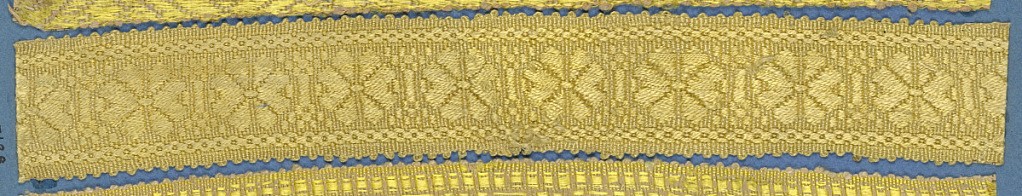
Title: Trimming
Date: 19th century
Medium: silk Technique: woven
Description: Yellow trimming fragment in a design of eight-petal flowers separated by conventional ornaments.